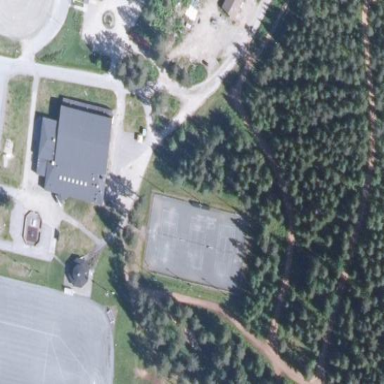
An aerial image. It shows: Paved tennis court.